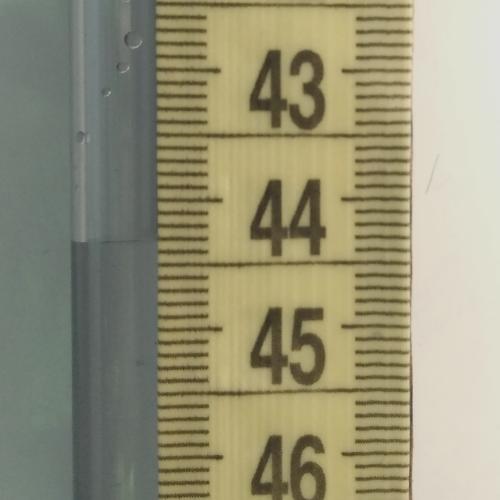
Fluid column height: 44.3 cm